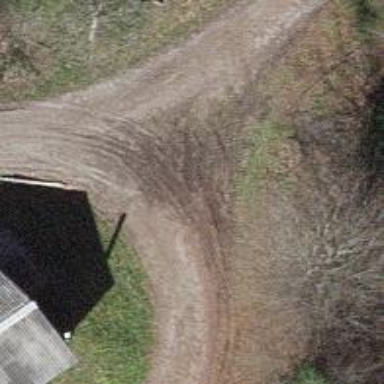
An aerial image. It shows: Compacted track road with grade3 tracktype.